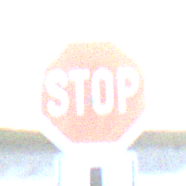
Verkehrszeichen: Stop
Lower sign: VerlaufVorfahrtsstrasse4
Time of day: SunriseSunset
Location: Outdoor (Beach)
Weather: PartlyCloudy
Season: NotSpecified
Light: Natural